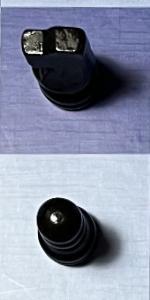
Label: Pawn_Black